Current action and preconditions to check: path_clear

Your task: For each precondition in the list above, predict whether it will hold at this action.

Consider the current scene as observed from the mobile robot's camera, and analyze the predicted future states of all dynamic agents (e.g., people, animals, vehicles, or any moving entities) within the NEXT SECOND.

IMPORTANT: Only answer "very likely" if you are absolutely certain—based on strong, clear evidence—that a dynamic agent will violate the precondition in the predicted future state. Do NOT answer "very likely" for unlikely, ambiguous, or low-probability risks.

Ask yourself for each precondition: Is there a high probability, with clear and convincing evidence, that the predicted future states of any dynamic agent will interfere with the predicted future state of the currently executing action within the NEXT SECOND, causing that precondition to fail?

Assess the risk level based on these predictions. Use "likely" or "very likely" if motions create a clear risk of interference.

Use "neutral" or "improbable" if agents are nearby but their predicted paths are clearly diverging or non-conflicting.

Failure Risk Categories: "very improbable", "improbable", "neutral", "likely", "very likely"

Answer Format: Output ONLY the probability_of_failure value from these categories: "very improbable", "improbable", "neutral", "likely", "very likely"

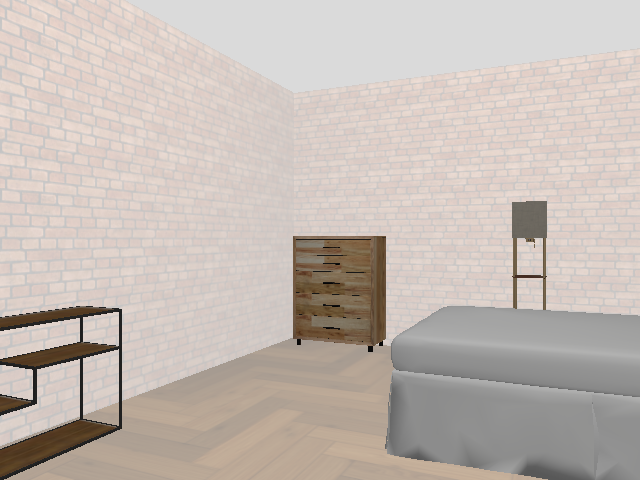

Answer: very improbable